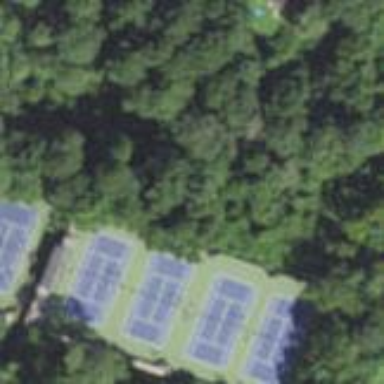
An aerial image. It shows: Tennis court on the leisure land pitch.